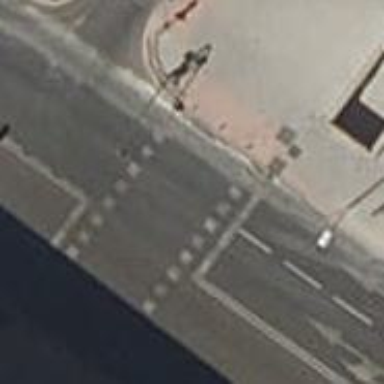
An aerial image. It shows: Road crossing with traffic signals.